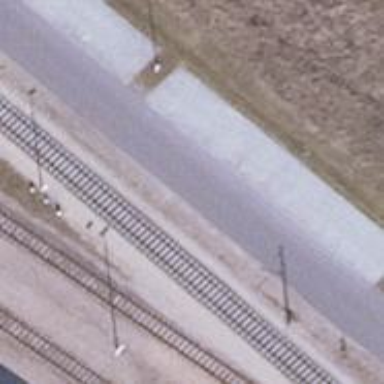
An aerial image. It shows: Railway yard.